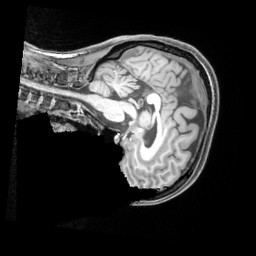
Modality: T1w
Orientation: sagittal